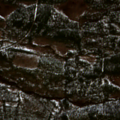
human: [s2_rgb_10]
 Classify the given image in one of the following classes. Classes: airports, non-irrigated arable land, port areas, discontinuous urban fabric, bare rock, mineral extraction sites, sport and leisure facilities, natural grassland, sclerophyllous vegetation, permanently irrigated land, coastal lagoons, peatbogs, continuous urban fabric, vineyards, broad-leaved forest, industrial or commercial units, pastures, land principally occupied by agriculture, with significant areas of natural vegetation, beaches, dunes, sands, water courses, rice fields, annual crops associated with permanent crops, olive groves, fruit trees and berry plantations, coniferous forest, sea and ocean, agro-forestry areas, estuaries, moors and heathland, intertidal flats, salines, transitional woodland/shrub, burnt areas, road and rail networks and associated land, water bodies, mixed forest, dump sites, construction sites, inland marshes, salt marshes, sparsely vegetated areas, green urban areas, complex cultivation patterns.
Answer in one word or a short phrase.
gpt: coniferous forest, mixed forest, transitional woodland/shrub